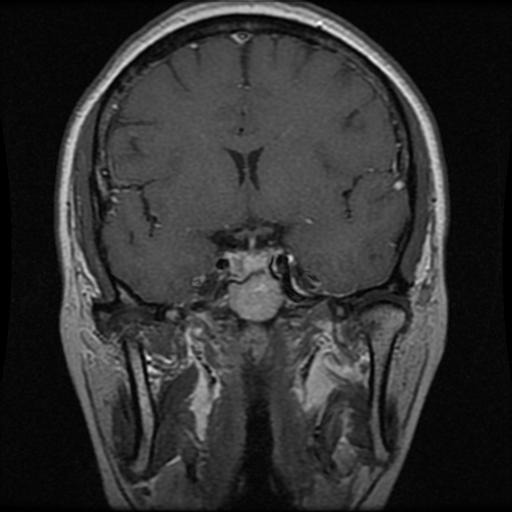
Label: pituitary